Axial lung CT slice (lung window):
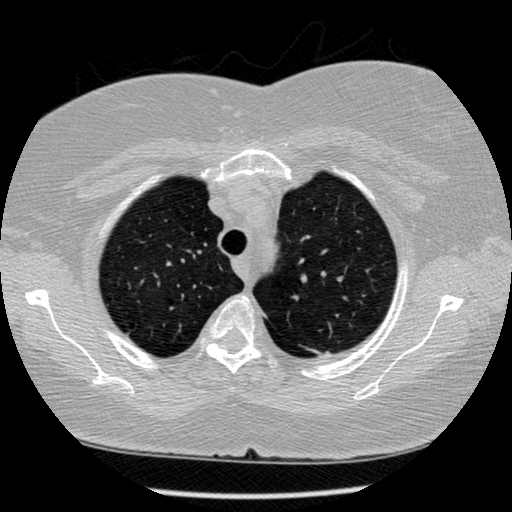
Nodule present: no